Question: I am trying to use Rust's winapi crate to make a simple tray icon. I managed to do it before in C, but I can't make Rust happy. Later on I'll include the C code to show what bits of the 'NOTIFYICONDATA' part I want to use.
Super basic goals:
- Make it say words- Make it a default icon like thisThis is the simplest; I can figure out other built-in icons later.- Update the words- Delete it when the program is finished
Link to Rust's winapi library (with search function!)
<URL>
I really don't know Windows API at all, so it's all Greek to me and I just match syntax I've found in other examples, etc. , cause I prob won't know what was implicitly there (e.g. a use std:: or something)!
- Rust version 1.3.1- winapi crate version 0.3.6- Windows 10
Here's the Rust code I've managed so far (but doesn't work!):
'''
//-----Import Libraries (called crates)-----
extern crate winapi;
//-----Import Built-in Libraries (not called crates)-----
use std::process::Command; //use cmd.exe
use std::mem::size_of; //get size of stuff
fn main()
{
// to navigate calling with the winapi "crate" use the search function at link
// https://docs.rs/winapi/*/x86_64-pc-windows-msvc/winapi/um/wincon/fn.GetConsoleWindow.html
let hWnd = unsafe { winapi::um::wincon::GetConsoleWindow }; //gets the current console window handle
//System Tray Icon support - here it is
let WM_MYMESSAGE = winapi::um::winuser::WM_APP + 100; //prep WM_MYMESSAGE
let mut trayToolTip = "Tool tip words here"; //record tooltip words for the icon
let nid = winapi::um::shellapi::NOTIFYICONDATAA //thing that has info on window and system tray stuff in it
{
cbSize: size_of::<winapi::um::shellapi::NOTIFYICONDATAA>() as u32, //prep
hWnd: hWnd(), //links the console window
uID: 1001, //it's a number
uCallbackMessage: WM_MYMESSAGE, //whoknows should be related to click capture but doesn't so
//Couldn't find anything for WM_MYMESSAGE at all
hIcon: winapi::um::winuser::LoadIconA(winapi::shared::ntdef::NULL, winapi::um::winuser::IDI_APPLICATION), //icon idk
szTip: trayToolTip, //tooltip for the icon
uFlags: winapi::um::shellapi::NIF_MESSAGE | winapi::um::shellapi::NIF_ICON | winapi::um::shellapi::NIF_TIP, //who knows
};
let nidszTipLength: u64 = szTip.chars().count(); //gets the size of nid.szTip (tooltip length)
winapi::um::shellapi::Shell_NotifyIconA(winapi::um::shellapi::NIM_ADD, &nid); //shows the icon
let _ = Command::new("cmd.exe").arg("/c").arg("pause").status();
nid.szTip: "An updated tooltip is now here!"; //tooltip for the icon
//abs total guess hoping some Python . stuff that I see sometimes in Rust works here and maybe it gets a : instead of a = too
winapi::um::shellapi::Shell_NotifyIconA(winapi::um::shellapi::NIM_MODIFY, &nid); //updates system tray icon
let _ = Command::new("cmd.exe").arg("/c").arg("pause").status();
winapi::um::shellapi::Shell_NotifyIconA(winapi::um::shellapi::NIM_DELETE, &nid); //deletes system tray icon when done
let _ = Command::new("cmd.exe").arg("/c").arg("pause").status();
}
'''
The Cargo.toml needs this:
'''
[target.'cfg(windows)'.dependencies]
winapi = { version = "*", features = ["wincon","shellapi","ntdef"] }
'''
And here is the C code functionality I'm trying to mimic (not sure what libraries are needed where so I tossed most of them in):
'''
#include <stdio.h>
#include <stdlib.h>
#include <string.h>
#include <math.h>
#include <ctype.h>
#define _WIN32_WINNT 0x0500 //must be before windows.h for mystical reasons such as widnows.h overwrites it with not right thing
#include <windows.h>
#include <shellapi.h> // make some system tray stuff go on
#define WM_MYMESSAGE (WM_USER + 1) //for that tray icon
int main()
{
HWND hWnd = GetConsoleWindow(); // from https://stackoverflow.com/questions/<PHONE>/hide-the-console-window-of-a-c-program via Anthropos
NOTIFYICONDATA nid; //thing that has info on window and system tray stuff in it
nid.cbSize = sizeof(NOTIFYICONDATA); //prep
nid.hWnd = hWnd; //links the console window
nid.uID = 1001; //it's a number
nid.uCallbackMessage = WM_MYMESSAGE; //whoknows should be related to click capture but doesn't so
nid.hIcon = LoadIcon(NULL, IDI_APPLICATION); //icon idk
strcpy(nid.szTip, "Tool tip words here"); //tooltip for the icon
nid.szTip[19] = ''; //null at the end of it
nid.uFlags = NIF_MESSAGE | NIF_ICON | NIF_TIP; //who knows
size_t nidszTipLength = sizeof(nid.szTip) / sizeof(nid.szTip[0]); //gets the size of nid.szTip (tooltip length)
Shell_NotifyIcon(NIM_ADD, &nid); //shows the icon
system("pause");
strcpy(nid.szTip, "An updated tooltip is now here!"); //tooltip for the icon
Shell_NotifyIcon(NIM_MODIFY, &nid); //updates system tray icon
nid.szTip[31] = ''; //null at the end of it
system("pause");
Shell_NotifyIcon(NIM_DELETE, &nid); //deletes system tray icon when done
system("pause");
return 0;
}
'''
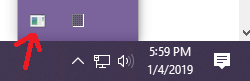
Answer: I struck out on my own and headed over to the source of the winapi in Rust <URL> and got enough help to solve this issue successfully. The code is now as a wondrous bonus!
A couple of upgrades were needed, largely:
- Work a string into 'UTF-16' format for the OS to read- Write that 'UTF-16' into a 128-long 'uint16' vector array- Create 'nid' outside of 'unsafe{ }' so it can be used elsewhere- Switch to the W-series of winapi calls instead of the A-series (not sure of the difference other than the A-series wanted odd things, like 'int8' instead of 'uint16' in 'LoadIcon[letter]')
The working code follows:
'''
//-----Import Libraries (called crates)-----
extern crate winapi;
//-----Import Built-in Libraries (not called crates)-----
use std::process::Command; //use cmd.exe
use std::mem::{size_of, zeroed}; //get size of stuff and init with zeros
use std::ptr::null_mut; //use a null pointer (I think)
use std::ffi::OsStr;
use std::os::windows::ffi::OsStrExt;
fn main()
{
// to navigate calling with the winapi "crate" use the search function at link
// https://docs.rs/winapi/*/x86_64-pc-windows-msvc/winapi/um/wincon/fn.GetConsoleWindow.html
let hWnd = unsafe { winapi::um::wincon::GetConsoleWindow }; //gets the current console window handle
//System Tray Icon support - here it is
let WM_MYMESSAGE = winapi::um::winuser::WM_APP + 100; //prep WM_MYMESSAGE
let mut trayToolTip = "Tool tip words here".to_string(); //record tooltip words for the icon
let mut trayToolTipInt: [u16; 128] = [0; 128]; //fill with 0's
let trayToolTipStrStep: &str = &*trayToolTip; //these two types of strings
let mut trayToolTipStepOS = OsStr::new(trayToolTipStrStep); //convert to OS string format or something
let mut trayToolTipStepUTF16 = trayToolTipStepOS.encode_wide().collect::<Vec<u16>>(); //now actually convert to UTF16 format for the OS
trayToolTipInt[..trayToolTipStepUTF16.len()].copy_from_slice(&trayToolTipStepUTF16); //record it in that nice integer holder
let mut nid: winapi::um::shellapi::NOTIFYICONDATAW = unsafe{ zeroed() }; //thing that has info on window and system tray stuff in it
unsafe
{
nid.cbSize = size_of::<winapi::um::shellapi::NOTIFYICONDATAW>() as u32; //prep
nid.hWnd = hWnd(); //links the console window
nid.uID = 1001; //it's a number
nid.uCallbackMessage = WM_MYMESSAGE; //whoknows should be related to click capture but doesn't so
nid.hIcon = winapi::um::winuser::LoadIconW(null_mut(), winapi::um::winuser::IDI_APPLICATION); //icon idk
nid.szTip = trayToolTipInt; //tooltip for the icon
nid.uFlags = winapi::um::shellapi::NIF_MESSAGE | winapi::um::shellapi::NIF_ICON | winapi::um::shellapi::NIF_TIP; //who knows
};
//let mut nidszTipLength = trayToolTip.chars().count() as u64; //gets the size of nid.szTip (tooltip length) indirectly (not the right size!)
let mut nidszTipLength = trayToolTipStepUTF16.len() as u64; //gets the size of nid.szTip (tooltip length) for the UTF-16 format, which is what Windows cares about
unsafe{ winapi::um::shellapi::Shell_NotifyIconW(winapi::um::shellapi::NIM_ADD, &mut nid) }; //shows the icon
let _ = Command::new("cmd.exe").arg("/c").arg("pause").status();
trayToolTip = "An updated tooltip is now here!".to_string(); //update the tooltip string
trayToolTipInt = [0; 128]; //fill with 0's (clear it out I hope)
let trayToolTipStrStep: &str = &*trayToolTip; //these two types of strings are hella annoying
trayToolTipStepOS = OsStr::new(trayToolTipStrStep); //convert to OS string format or something
trayToolTipStepUTF16 = trayToolTipStepOS.encode_wide().collect::<Vec<u16>>(); //now actually convert to UTF16 format for the OS
trayToolTipInt[..trayToolTipStepUTF16.len()].copy_from_slice(&trayToolTipStepUTF16); //record it in that nice integer holder
nid.szTip = trayToolTipInt; //tooltip for the icon
//nidszTipLength = trayToolTip.chars().count() as u64; //gets the size of nid.szTip (tooltip length) indirectly (not the right size!)
nidszTipLength = trayToolTipStepUTF16.len() as u64; //gets the size of nid.szTip (tooltip length) for the UTF-16 format, which is what Windows cares about
unsafe{ winapi::um::shellapi::Shell_NotifyIconW(winapi::um::shellapi::NIM_MODIFY, &mut nid) }; //updates system tray icon
let _ = Command::new("cmd.exe").arg("/c").arg("pause").status();
unsafe{ winapi::um::shellapi::Shell_NotifyIconW(winapi::um::shellapi::NIM_DELETE, &mut nid) }; //deletes system tray icon when done
let _ = Command::new("cmd.exe").arg("/c").arg("pause").status();
}
'''
And don't forget about including the following in your 'Cargo.toml'!
'''
[target.'cfg(windows)'.dependencies]
winapi = { version = "*", features = ["winuser","wincon","shellapi"] }
'''